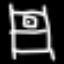
Label: bed